Interaction volume radius: 5 \u00c5
Interaction volume height: 10 \u00c5
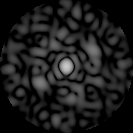
Disorder parameter: 0.8225